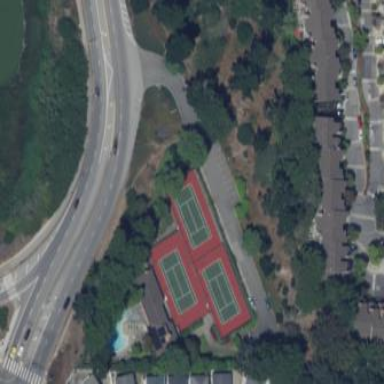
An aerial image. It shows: Sports centre featuring tennis court enclosed by fence.